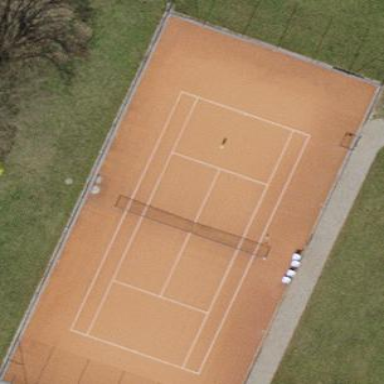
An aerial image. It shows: Sandy tennis court.